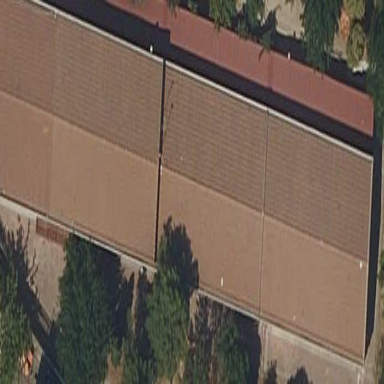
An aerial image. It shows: School building.